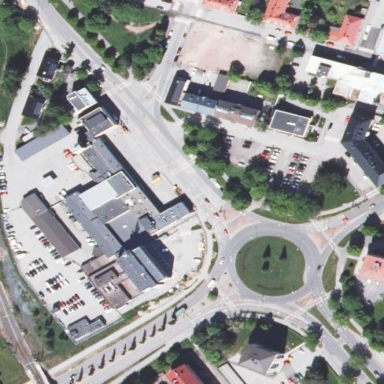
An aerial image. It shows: Fire station building.